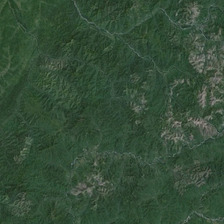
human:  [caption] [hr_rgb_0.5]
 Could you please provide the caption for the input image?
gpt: it is a large piece of mountain .

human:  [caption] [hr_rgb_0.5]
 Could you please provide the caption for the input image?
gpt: it is a large piece of mountain .

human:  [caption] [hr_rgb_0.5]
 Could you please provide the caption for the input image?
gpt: it is a large piece of mountain .

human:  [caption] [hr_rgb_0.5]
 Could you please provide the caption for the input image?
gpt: it is a large piece of mountain .

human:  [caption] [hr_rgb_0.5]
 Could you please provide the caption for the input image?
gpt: it is a large piece of mountain .